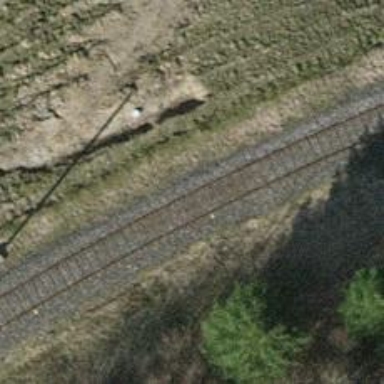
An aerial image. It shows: Single preserved rail track with electrified contact line.